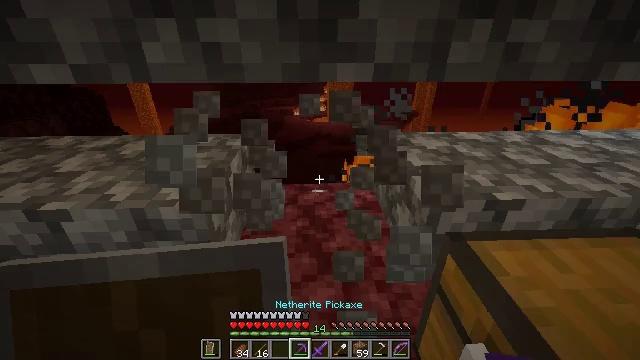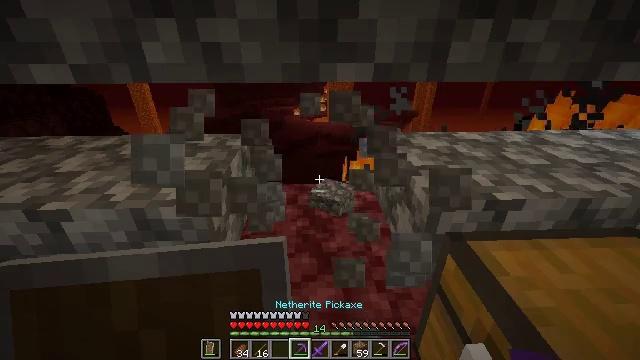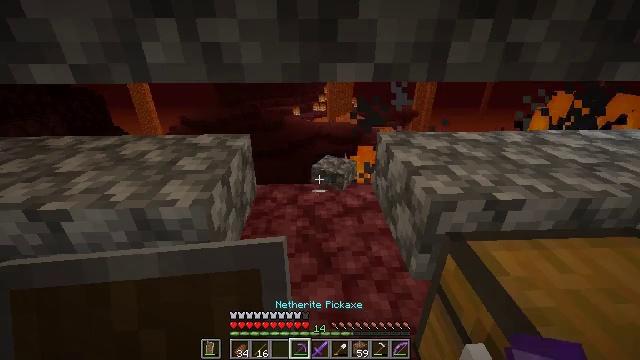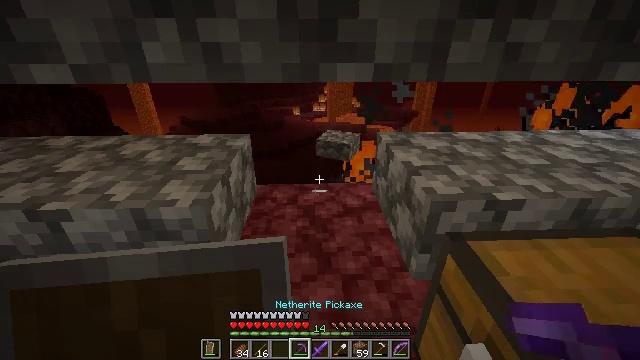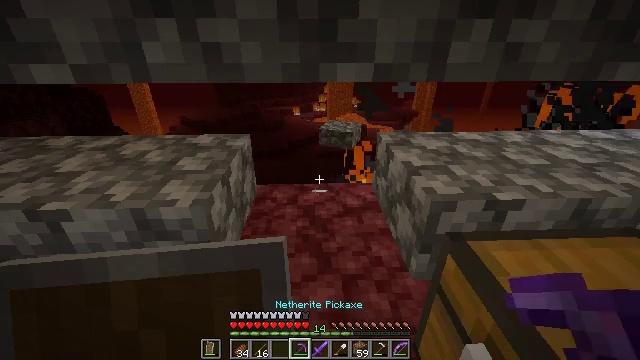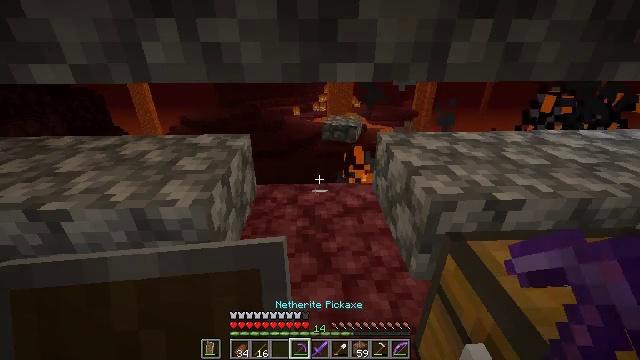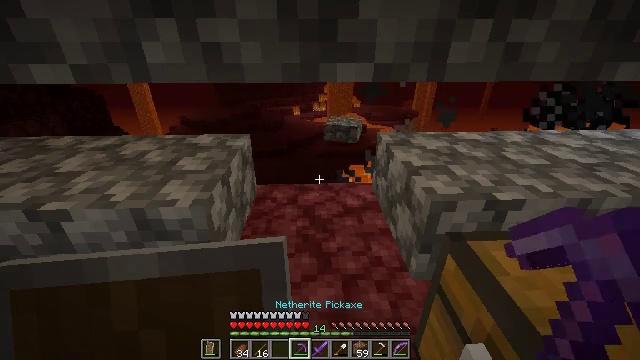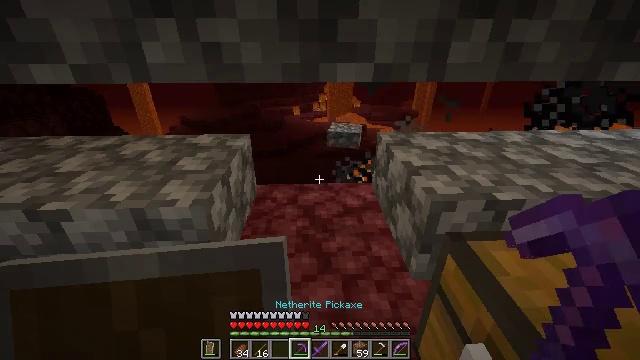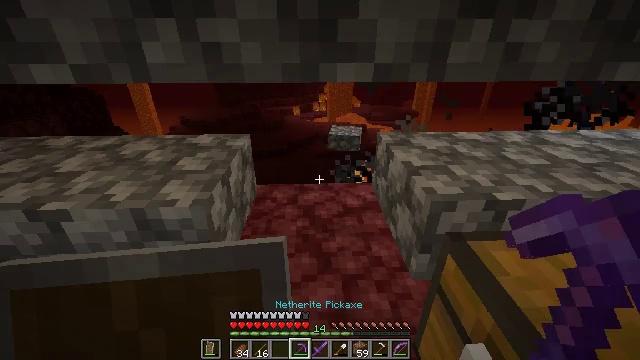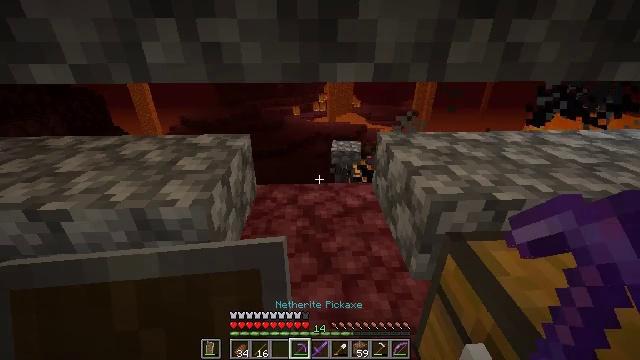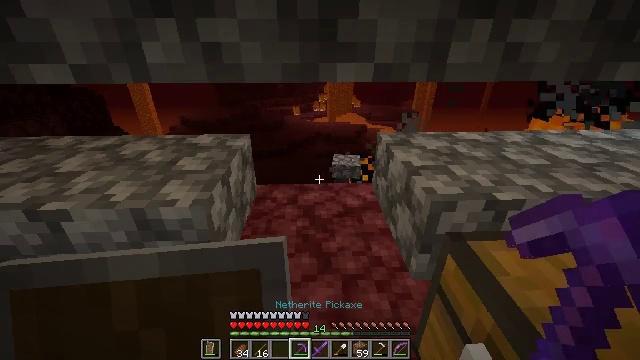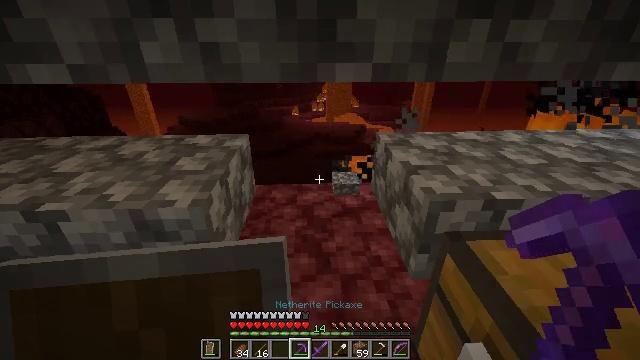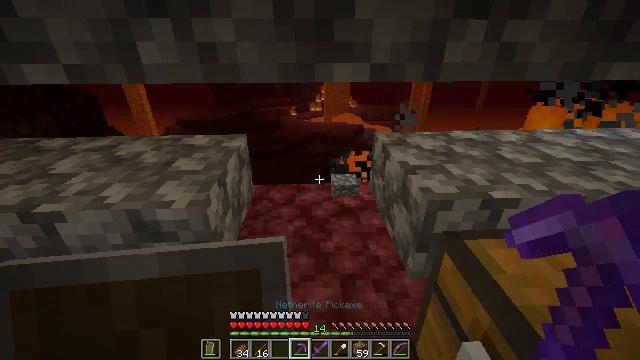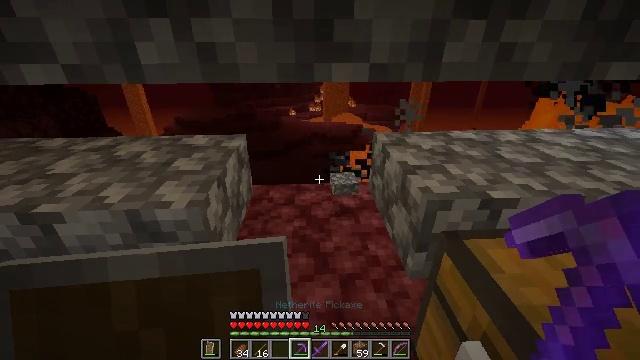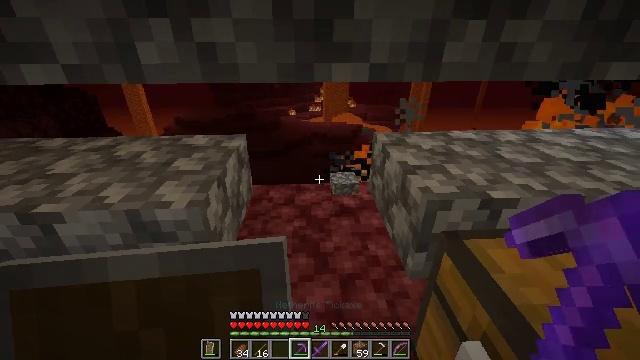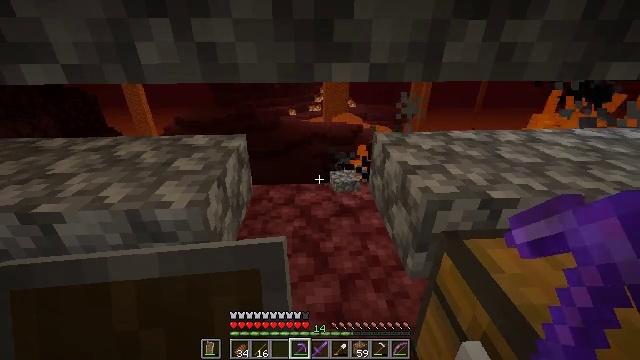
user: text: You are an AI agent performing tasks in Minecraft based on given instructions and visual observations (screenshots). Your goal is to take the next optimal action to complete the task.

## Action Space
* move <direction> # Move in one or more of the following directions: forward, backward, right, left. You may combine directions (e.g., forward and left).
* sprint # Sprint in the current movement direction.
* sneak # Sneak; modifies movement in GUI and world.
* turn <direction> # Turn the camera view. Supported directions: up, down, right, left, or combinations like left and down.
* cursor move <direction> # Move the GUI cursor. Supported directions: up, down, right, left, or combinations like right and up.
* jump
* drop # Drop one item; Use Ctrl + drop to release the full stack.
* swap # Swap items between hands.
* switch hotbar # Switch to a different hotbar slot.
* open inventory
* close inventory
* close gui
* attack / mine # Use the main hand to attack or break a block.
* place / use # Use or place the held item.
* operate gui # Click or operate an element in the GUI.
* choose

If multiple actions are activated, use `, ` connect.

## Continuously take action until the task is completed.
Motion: motion action
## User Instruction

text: Remove the fire source.
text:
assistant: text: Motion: no_op
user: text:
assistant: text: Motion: no_op
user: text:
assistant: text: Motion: no_op
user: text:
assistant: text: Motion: no_op
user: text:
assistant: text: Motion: no_op
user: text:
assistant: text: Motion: no_op
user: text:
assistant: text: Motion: no_op
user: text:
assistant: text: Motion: no_op
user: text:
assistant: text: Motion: no_op
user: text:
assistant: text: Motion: no_op
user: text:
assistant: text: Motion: no_op
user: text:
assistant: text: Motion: no_op
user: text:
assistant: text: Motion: no_op
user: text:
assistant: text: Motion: no_op
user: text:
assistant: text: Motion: no_op
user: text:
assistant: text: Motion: no_op
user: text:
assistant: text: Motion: no_op
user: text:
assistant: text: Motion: no_op
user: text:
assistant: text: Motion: no_op
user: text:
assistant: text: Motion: no_op
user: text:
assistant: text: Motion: no_op
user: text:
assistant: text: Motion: no_op
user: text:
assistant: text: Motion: no_op
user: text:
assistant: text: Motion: no_op
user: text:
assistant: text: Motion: no_op
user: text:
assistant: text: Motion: no_op
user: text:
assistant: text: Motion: no_op
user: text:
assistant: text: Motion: no_op
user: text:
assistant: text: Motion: sneak
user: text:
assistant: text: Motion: sneak